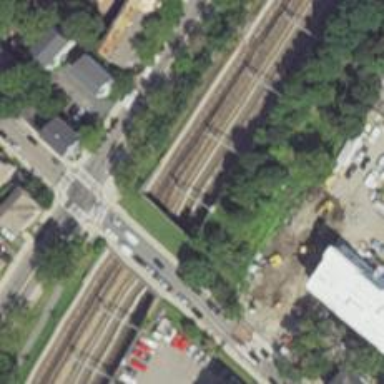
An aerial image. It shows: Railway track with contact lines for electrification.